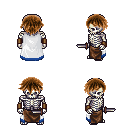
a pixel art fantasy rpg character, male body template, skeleton, white trimmed cape, robe skirt, brown short bangs hairstyle, leather bracers, dagger, four views (front, back, left, right), 2x2 character sprite sheet, small pixel art, hard edges, no anti-aliasing